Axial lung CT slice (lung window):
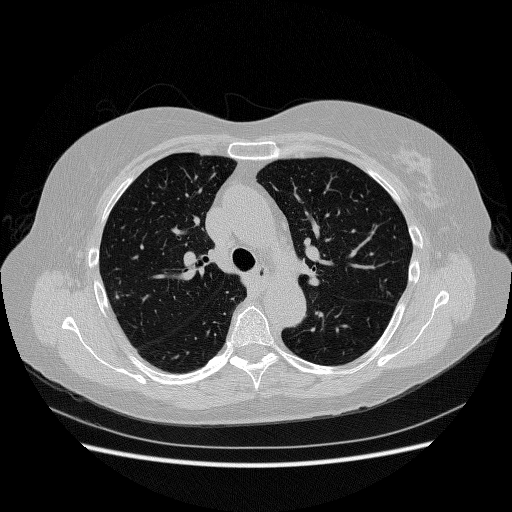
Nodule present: no